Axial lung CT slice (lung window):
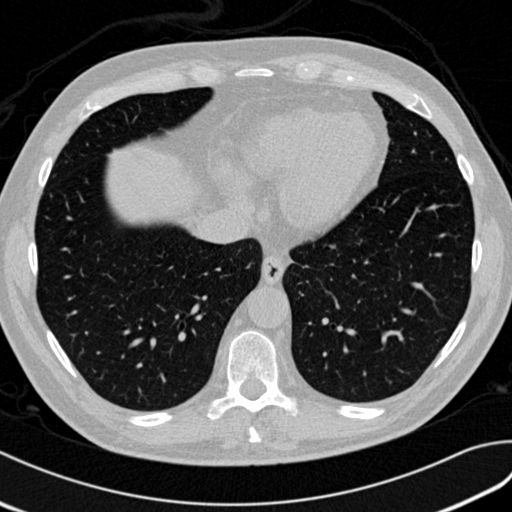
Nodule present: no